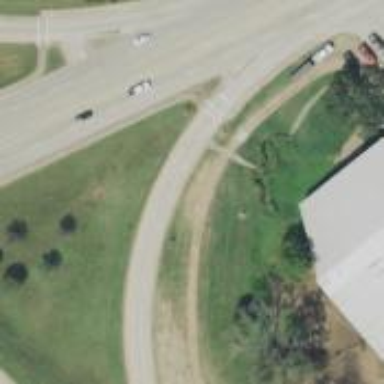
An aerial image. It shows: Trunk link highway.